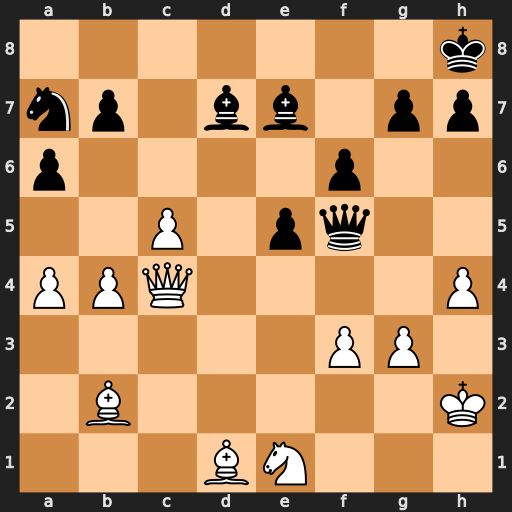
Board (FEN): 7k/np1bb1pp/p4p2/2P1pq2/PPQ4P/5PP1/1B5K/3BN3
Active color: w
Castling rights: -
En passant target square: -
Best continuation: Bb3 Qh3+ Kg1 Be6 Qxe6 Qxe6 Bxe6